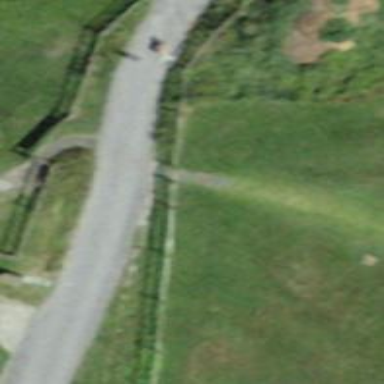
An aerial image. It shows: Gate.